Question: I have a main screen. In all mobiles with different screen sizes I checked its showing properly. But in ICS that is in Android 4.0.3, it's not showing in full screen. When I start, for 1 second it's showing and then going leaving back a white patch. Can anyone tell me whats the problem here? I think problem is in my main.xml. But I am not getting anything......
'''
<?xml version="1.0" encoding="utf-8"?>
<ScrollView xmlns:android="http://schemas.android.com/apk/res/android"
android:layout_width="fill_parent"
android:layout_height="fill_parent"
android:orientation="vertical" >
<LinearLayout xmlns:android="http://schemas.android.com/apk/res/android"
android:layout_width="fill_parent"
android:layout_height="wrap_content"
android:orientation="vertical" >
<TabHost
android:id="@android:id/tabhost"
android:layout_width="fill_parent"
android:layout_height="fill_parent"
android:background="#E1E1E1" >
<TabWidget
android:id="@android:id/tabs"
android:layout_width="fill_parent"
android:layout_height="fill_parent" />
<FrameLayout
android:id="@android:id/tabcontent"
android:layout_width="fill_parent"
android:layout_height="508dp"
android:paddingTop="94dp" >
<TableLayout
xmlns:android="http://schemas.android.com/apk/res/android"
android:id="@+id/tab1"
android:layout_width="fill_parent"
android:layout_height="459dp"
android:background="#E1E1E1"
android:stretchColumns="1" >
<TableRow>
<ImageView android:contentDescription="@drawable/logolive1"
android:layout_width="wrap_content"
android:layout_height="wrap_content"
android:layout_column="1"
android:src="@drawable/logolive1" />
</TableRow>
<TableRow>
<Button
android:id="@+id/btnAuctions"
android:layout_width="wrap_content"
android:layout_height="40dp"
android:layout_column="1"
android:text="@string/btnAuctions" />
</TableRow>
<TableRow>
<Button
android:id="@+id/btnSearch"
android:layout_width="wrap_content"
android:layout_height="40dp"
android:layout_column="1"
android:text="@string/btnSearch" />
</TableRow>
<TableRow>
<Button
android:id="@+id/btnUserProfile"
android:layout_width="wrap_content"
android:layout_height="40dp"
android:layout_column="1"
android:text="@string/btnUserProfile" />
</TableRow>
<TableRow>
<Button
android:id="@+id/btnFeatAuct"
android:layout_width="wrap_content"
android:layout_height="40dp"
android:layout_column="1"
android:text="@string/btnFeatAuct" />
</TableRow>
<TableRow>
<Button
android:id="@+id/btnFeatItems"
android:layout_width="wrap_content"
android:layout_height="40dp"
android:layout_column="1"
android:text="@string/btnFeatItems" />
</TableRow>
<TableRow>
<Button
android:id="@+id/btnLogin"
android:layout_width="wrap_content"
android:layout_height="40dp"
android:layout_column="1"
android:text="@string/btnLogin" />
</TableRow>
</TableLayout>
<WebView
android:id="@+id/tab2"
android:layout_width="fill_parent"
android:layout_height="wrap_content" />
<TableLayout
xmlns:android="http://schemas.android.com/apk/res/android"
android:id="@+id/tab3"
android:layout_width="fill_parent"
android:layout_height="fill_parent"
android:stretchColumns="1" >
<TableRow>
<TextView
android:layout_width="fill_parent"
android:layout_height="wrap_content"
android:layout_column="1"
android:paddingTop="24dp"
android:text="@string/search_label"
android:textColor="#000000" />
</TableRow>
<TableRow>
<EditText
android:id="@+id/search"
android:layout_width="wrap_content"
android:layout_height="wrap_content"
android:layout_column="0"
android:layout_marginTop="2dip"
android:inputType="text"
android:ems="25"
android:maxLines="1"
android:scrollHorizontally="true"
android:singleLine="true" />
</TableRow>
<TableRow>
<RadioGroup
android:id="@+id/group1"
android:layout_width="wrap_content"
android:layout_height="wrap_content"
android:layout_column="1"
android:layout_gravity="left"
android:orientation="horizontal" >
<RadioButton
android:id="@+id/option1"
android:checked="true"
android:text="@string/live"
android:textColor="#000000" />
<RadioButton
android:id="@+id/option2"
android:checked="false"
android:text="@string/archive"
android:textColor="#000000" />
</RadioGroup>
<TextView
android:id="@+id/dummy"
android:layout_width="wrap_content"
android:layout_height="wrap_content"
android:paddingLeft="99dp" />
<Button
android:id="@+id/btnSearchLive"
android:layout_width="wrap_content"
android:layout_height="wrap_content"
android:text="@string/btnSearchLive" />
</TableRow>
</TableLayout>
<WebView
android:id="@+id/tab4"
android:layout_width="fill_parent"
android:layout_height="wrap_content" />
<WebView
android:id="@+id/tab5"
android:layout_width="fill_parent"
android:layout_height="wrap_content" />
<WebView
android:id="@+id/wv1"
android:layout_width="fill_parent"
android:layout_height="wrap_content" />
<TableLayout
xmlns:android="http://schemas.android.com/apk/res/android"
android:id="@+id/client"
android:layout_width="fill_parent"
android:layout_height="fill_parent"
android:stretchColumns="1" >
<TableRow>
<TextView
android:id="@+id/lotno"
android:layout_width="wrap_content"
android:layout_height="wrap_content"
android:layout_column="1"
android:gravity="center_horizontal" />
</TableRow>
<TableRow>
<TextView
android:id="@+id/lottitle"
android:layout_width="wrap_content"
android:layout_height="wrap_content"
android:layout_column="1"
android:gravity="center_horizontal" />
</TableRow>
<TableRow>
<ImageView android:contentDescription="@+id/lotimage"
android:id="@+id/lotimage"
android:layout_width="wrap_content"
android:layout_height="wrap_content"
android:layout_column="1"
android:gravity="center_horizontal" />
</TableRow>
<TableRow>
<TextView
android:id="@+id/highbid"
android:layout_width="wrap_content"
android:layout_height="wrap_content"
android:layout_column="1"
android:gravity="center_horizontal" />
</TableRow>
<TableRow>
<Button
android:id="@+id/bid"
android:layout_width="wrap_content"
android:layout_height="wrap_content"
android:layout_column="1"
android:gravity="center_horizontal"
android:textStyle="bold" />
</TableRow>
<TableRow>
<TextView
android:id="@+id/lotopened"
android:layout_width="wrap_content"
android:layout_height="wrap_content"
android:layout_column="1"
android:gravity="center_horizontal" />
</TableRow>
</TableLayout>
<TableLayout
xmlns:android="http://schemas.android.com/apk/res/android"
android:id="@+id/loginwindow"
android:layout_width="fill_parent"
android:layout_height="fill_parent"
android:stretchColumns="1" >
<TableRow>
<TextView
android:layout_width="fill_parent"
android:layout_height="wrap_content"
android:layout_column="1"
android:text="@string/username_label"
android:textColor="#000000" />
</TableRow>
<TableRow>
<EditText
android:id="@+id/uname"
android:layout_width="wrap_content"
android:layout_height="wrap_content"
android:layout_column="1"
android:layout_marginTop="2dip"
android:inputType="text"
android:ems="25"
android:maxLines="1"
android:scrollHorizontally="true"
android:singleLine="true"
android:textColor="#000000" />
</TableRow>
<TableRow>
<TextView
android:layout_width="fill_parent"
android:layout_height="wrap_content"
android:layout_column="1"
android:text="@string/pword_label"
android:textColor="#000000" />
</TableRow>
<TableRow>
<EditText
android:id="@+id/pword"
android:layout_width="wrap_content"
android:layout_height="wrap_content"
android:layout_column="1"
android:layout_marginTop="2dip"
android:autoText="true"
android:ems="25"
android:maxLines="1"
android:password="true"
android:scrollHorizontally="true"
android:singleLine="true" />
</TableRow>
<TableRow>
<Button
android:id="@+id/btndoLogin"
android:layout_width="wrap_content"
android:layout_height="wrap_content"
android:layout_column="1"
android:layout_gravity="right"
android:text="@string/btndoLogin" />
</TableRow>
</TableLayout>
</FrameLayout>
</TabHost>
</LinearLayout>
</ScrollView>
'''
Here's a screenshot:

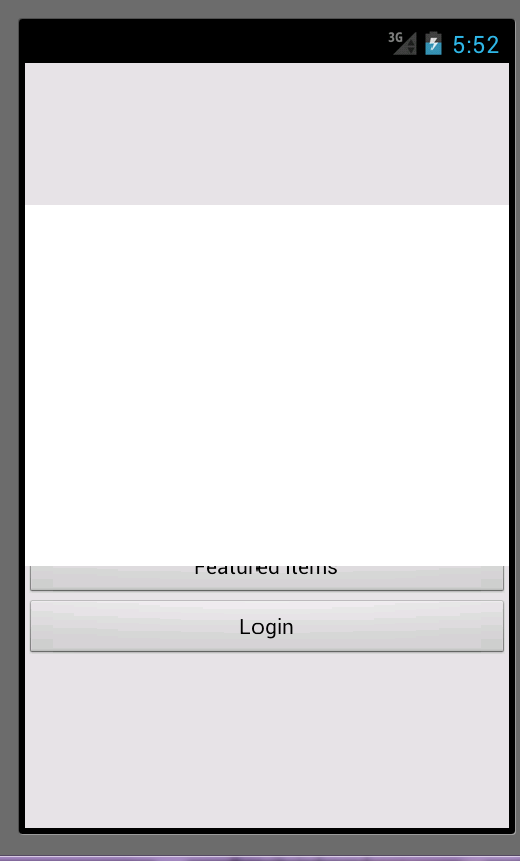
Answer: '''
<?xml version="1.0" encoding="utf-8"?>
<ScrollView xmlns:android="http://schemas.android.com/apk/res/android"
android:layout_width="fill_parent"
android:layout_height="fill_parent"
android:orientation="vertical" >
<LinearLayout xmlns:android="http://schemas.android.com/apk/res/android"
android:layout_width="fill_parent"
android:layout_height="wrap_content"
android:background="#ff0000"
android:orientation="vertical" >
<TabHost
android:id="@android:id/tabhost"
android:layout_width="fill_parent"
android:layout_height="fill_parent"
android:background="#ff0000" >
<TabWidget
android:id="@android:id/tabs"
android:layout_width="fill_parent"
android:layout_height="fill_parent" />
<FrameLayout
android:id="@android:id/tabcontent"
android:layout_width="fill_parent"
android:layout_height="508dp"
android:paddingTop="94dp"
>
<TableLayout
xmlns:android="http://schemas.android.com/apk/res/android"
android:id="@+id/tab1"
android:layout_width="fill_parent"
android:layout_height="459dp"
android:background="#00ff00"
android:stretchColumns="1" >
<TableRow>
<ImageView android:contentDescription="@drawable/ic_launcher"
android:layout_width="wrap_content"
android:layout_height="wrap_content"
android:layout_column="1"
android:src="@drawable/ic_launcher" />
</TableRow>
<TableRow>
<Button
android:id="@+id/btnAuctions"
android:layout_width="wrap_content"
android:layout_height="40dp"
android:layout_column="1"
android:text="xc" />
</TableRow>
<TableRow>
<Button
android:id="@+id/btnSearch"
android:layout_width="wrap_content"
android:layout_height="40dp"
android:layout_column="1"
android:text="nm" />
</TableRow>
<TableRow>
<Button
android:id="@+id/btnUserProfile"
android:layout_width="wrap_content"
android:layout_height="40dp"
android:layout_column="1"
android:text="yu" />
</TableRow>
<TableRow>
<Button
android:id="@+id/btnFeatAuct"
android:layout_width="wrap_content"
android:layout_height="40dp"
android:layout_column="1"
android:text="ghj" />
</TableRow>
<TableRow>
<Button
android:id="@+id/btnFeatItems"
android:layout_width="wrap_content"
android:layout_height="40dp"
android:layout_column="1"
android:text="hd" />
</TableRow>
<TableRow>
<Button
android:id="@+id/btnLogin"
android:layout_width="wrap_content"
android:layout_height="40dp"
android:layout_column="1"
android:text="t" />
</TableRow>
</TableLayout>
<WebView
android:id="@+id/tab2"
android:layout_width="fill_parent"
android:layout_height="wrap_content" />
<TableLayout
xmlns:android="http://schemas.android.com/apk/res/android"
android:id="@+id/tab3"
android:layout_width="fill_parent"
android:layout_height="fill_parent"
android:stretchColumns="1" >
<TableRow>
<TextView
android:layout_width="fill_parent"
android:layout_height="wrap_content"
android:layout_column="1"
android:paddingTop="24dp"
android:text="r"
android:textColor="#000000" />
</TableRow>
<TableRow>
<EditText
android:id="@+id/search"
android:layout_width="wrap_content"
android:layout_height="wrap_content"
android:layout_column="0"
android:layout_marginTop="2dip"
android:inputType="text"
android:ems="25"
android:maxLines="1"
android:scrollHorizontally="true"
android:singleLine="true" />
</TableRow>
<TableRow>
<RadioGroup
android:id="@+id/group1"
android:layout_width="wrap_content"
android:layout_height="wrap_content"
android:layout_column="1"
android:layout_gravity="left"
android:orientation="horizontal" >
<RadioButton
android:id="@+id/option1"
android:checked="true"
android:text="re"
android:textColor="#000000" />
<RadioButton
android:id="@+id/option2"
android:checked="false"
android:text="we"
android:textColor="#000000" />
</RadioGroup>
<TextView
android:id="@+id/dummy"
android:layout_width="wrap_content"
android:layout_height="wrap_content"
android:paddingLeft="99dp" />
<Button
android:id="@+id/btnSearchLive"
android:layout_width="wrap_content"
android:layout_height="wrap_content"
android:text="we" />
</TableRow>
</TableLayout>
<TableLayout
xmlns:android="http://schemas.android.com/apk/res/android"
android:id="@+id/client"
android:layout_width="fill_parent"
android:layout_height="fill_parent"
android:stretchColumns="1" >
<TableRow>
<TextView
android:id="@+id/lotno"
android:layout_width="wrap_content"
android:layout_height="wrap_content"
android:layout_column="1"
android:gravity="center_horizontal" />
</TableRow>
<TableRow>
<TextView
android:id="@+id/lottitle"
android:layout_width="wrap_content"
android:layout_height="wrap_content"
android:layout_column="1"
android:gravity="center_horizontal" />
</TableRow>
<TableRow>
<ImageView android:contentDescription="@+id/lotimage"
android:id="@+id/lotimage"
android:layout_width="wrap_content"
android:layout_height="wrap_content"
android:layout_column="1"
android:gravity="center_horizontal" />
</TableRow>
<TableRow>
<TextView
android:id="@+id/highbid"
android:layout_width="wrap_content"
android:layout_height="wrap_content"
android:layout_column="1"
android:gravity="center_horizontal" />
</TableRow>
<TableRow>
<Button
android:id="@+id/bid"
android:layout_width="wrap_content"
android:layout_height="wrap_content"
android:layout_column="1"
android:gravity="center_horizontal"
android:textStyle="bold" />
</TableRow>
<TableRow>
<TextView
android:id="@+id/lotopened"
android:layout_width="wrap_content"
android:layout_height="wrap_content"
android:layout_column="1"
android:gravity="center_horizontal" />
</TableRow>
</TableLayout>
<TableLayout
xmlns:android="http://schemas.android.com/apk/res/android"
android:id="@+id/loginwindow"
android:layout_width="fill_parent"
android:layout_height="fill_parent"
android:stretchColumns="1" >
<TableRow>
<TextView
android:layout_width="fill_parent"
android:layout_height="wrap_content"
android:layout_column="1"
android:text="as"
android:textColor="#000000" />
</TableRow>
<TableRow>
<EditText
android:id="@+id/uname"
android:layout_width="wrap_content"
android:layout_height="wrap_content"
android:layout_column="1"
android:layout_marginTop="2dip"
android:inputType="text"
android:ems="25"
android:maxLines="1"
android:scrollHorizontally="true"
android:singleLine="true"
android:textColor="#000000" />
</TableRow>
<TableRow>
<TextView
android:layout_width="fill_parent"
android:layout_height="wrap_content"
android:layout_column="1"
android:text="ca"
android:textColor="#000000" />
</TableRow>
<TableRow>
<EditText
android:id="@+id/pword"
android:layout_width="wrap_content"
android:layout_height="wrap_content"
android:layout_column="1"
android:layout_marginTop="2dip"
android:autoText="true"
android:ems="25"
android:maxLines="1"
android:password="true"
android:scrollHorizontally="true"
android:singleLine="true" />
</TableRow>
<TableRow>
<Button
android:id="@+id/btndoLogin"
android:layout_width="wrap_content"
android:layout_height="wrap_content"
android:layout_column="1"
android:layout_gravity="right"
android:text="as" />
</TableRow>
</TableLayout>
<SlidingDrawer
android:id="@+id/drawer"
android:layout_width="match_parent"
android:layout_height="fill_parent"
android:layout_alignParentBottom="true"
android:layout_gravity="right"
android:content="@+id/content"
android:handle="@+id/handle" >
<TextView
android:id="@+id/handle"
android:layout_width="30dp"
android:layout_height="20dp"
android:background="#777777"
android:text="Hold"
android:textColor="#ffffff"
android:visibility="gone" >
</TextView>
<LinearLayout
android:id="@+id/content"
android:layout_width="match_parent"
android:layout_height="match_parent"
android:background="#123123"
android:gravity="center_vertical"
android:orientation="vertical" >
<WebView
android:id="@+id/tab4"
android:layout_width="fill_parent"
android:layout_height="wrap_content" />
<WebView
android:id="@+id/tab5"
android:layout_width="fill_parent"
android:layout_height="wrap_content" />
<WebView
android:id="@+id/wv1"
android:layout_width="fill_parent"
android:layout_height="wrap_content" />
</LinearLayout>
</SlidingDrawer>
</FrameLayout>
</TabHost>
</LinearLayout>
</ScrollView>
'''
just add the sliding drawer inside the framelayout and in the java code just add the webview inside the sliding drawer its the perfect solution .
Just add this in Java.
import android.app.Activity;
import android.os.Bundle;
import android.widget.SlidingDrawer;
'''
public class New extends Activity {
private SlidingDrawer slidingDrawer;
@Override
protected void onCreate(Bundle savedInstanceState) {
// TODO Auto-generated method stub
super.onCreate(savedInstanceState);
setContentView(R.layout.test);
slidingDrawer = (SlidingDrawer) findViewById(R.id.drawer);
slidingDrawer.close();
}
}
'''